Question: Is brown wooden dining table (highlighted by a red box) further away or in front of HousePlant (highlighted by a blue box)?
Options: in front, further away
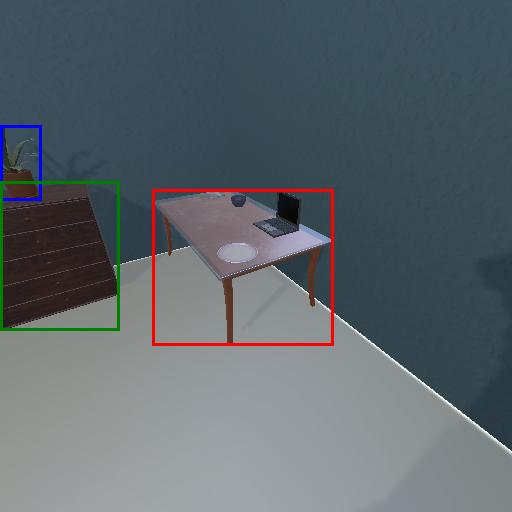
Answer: in front